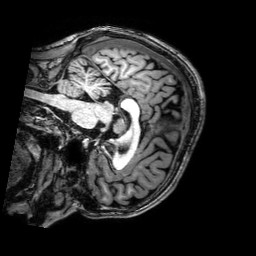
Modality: T1w
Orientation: sagittal
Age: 27
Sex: male
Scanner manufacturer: philips
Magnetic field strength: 3 T
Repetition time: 8.2 s
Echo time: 0.0037 s